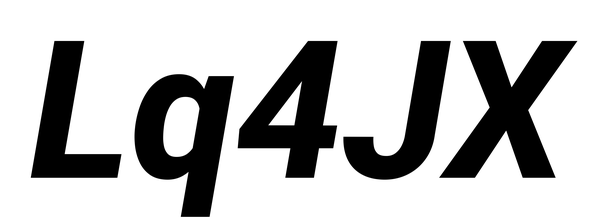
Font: Roboto-Italic_ExtraBold_Italic